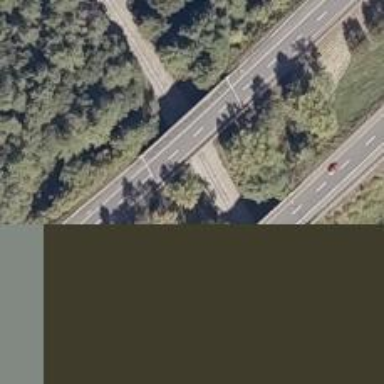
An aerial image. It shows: Motorway bridge.